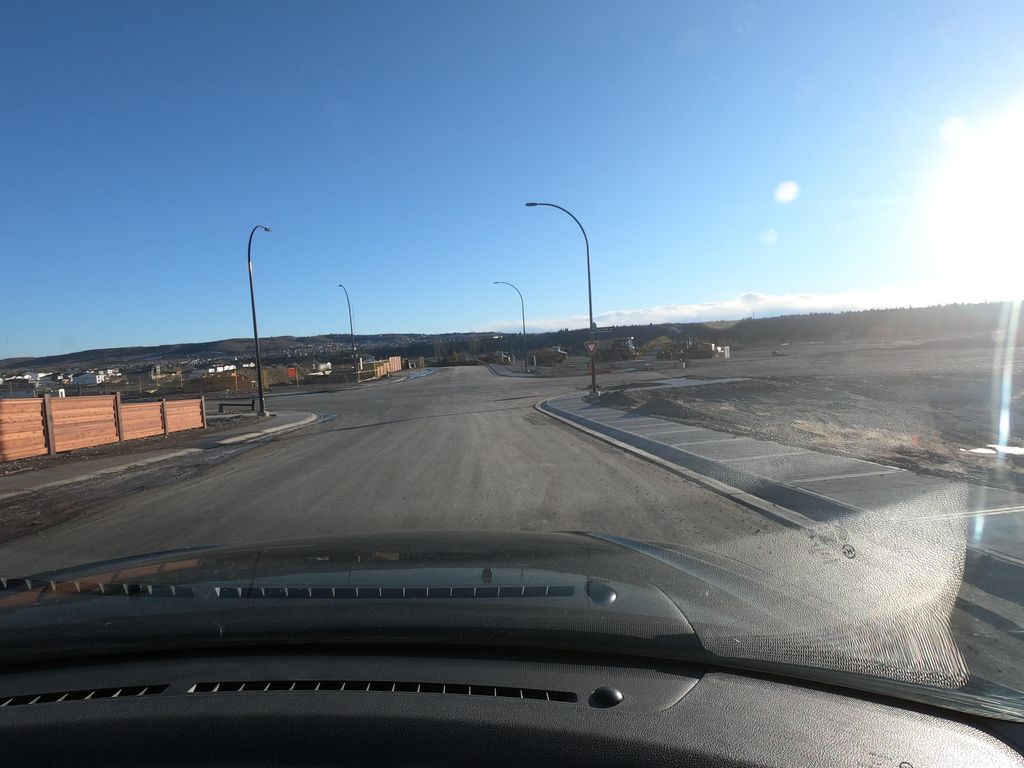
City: calgary